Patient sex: M
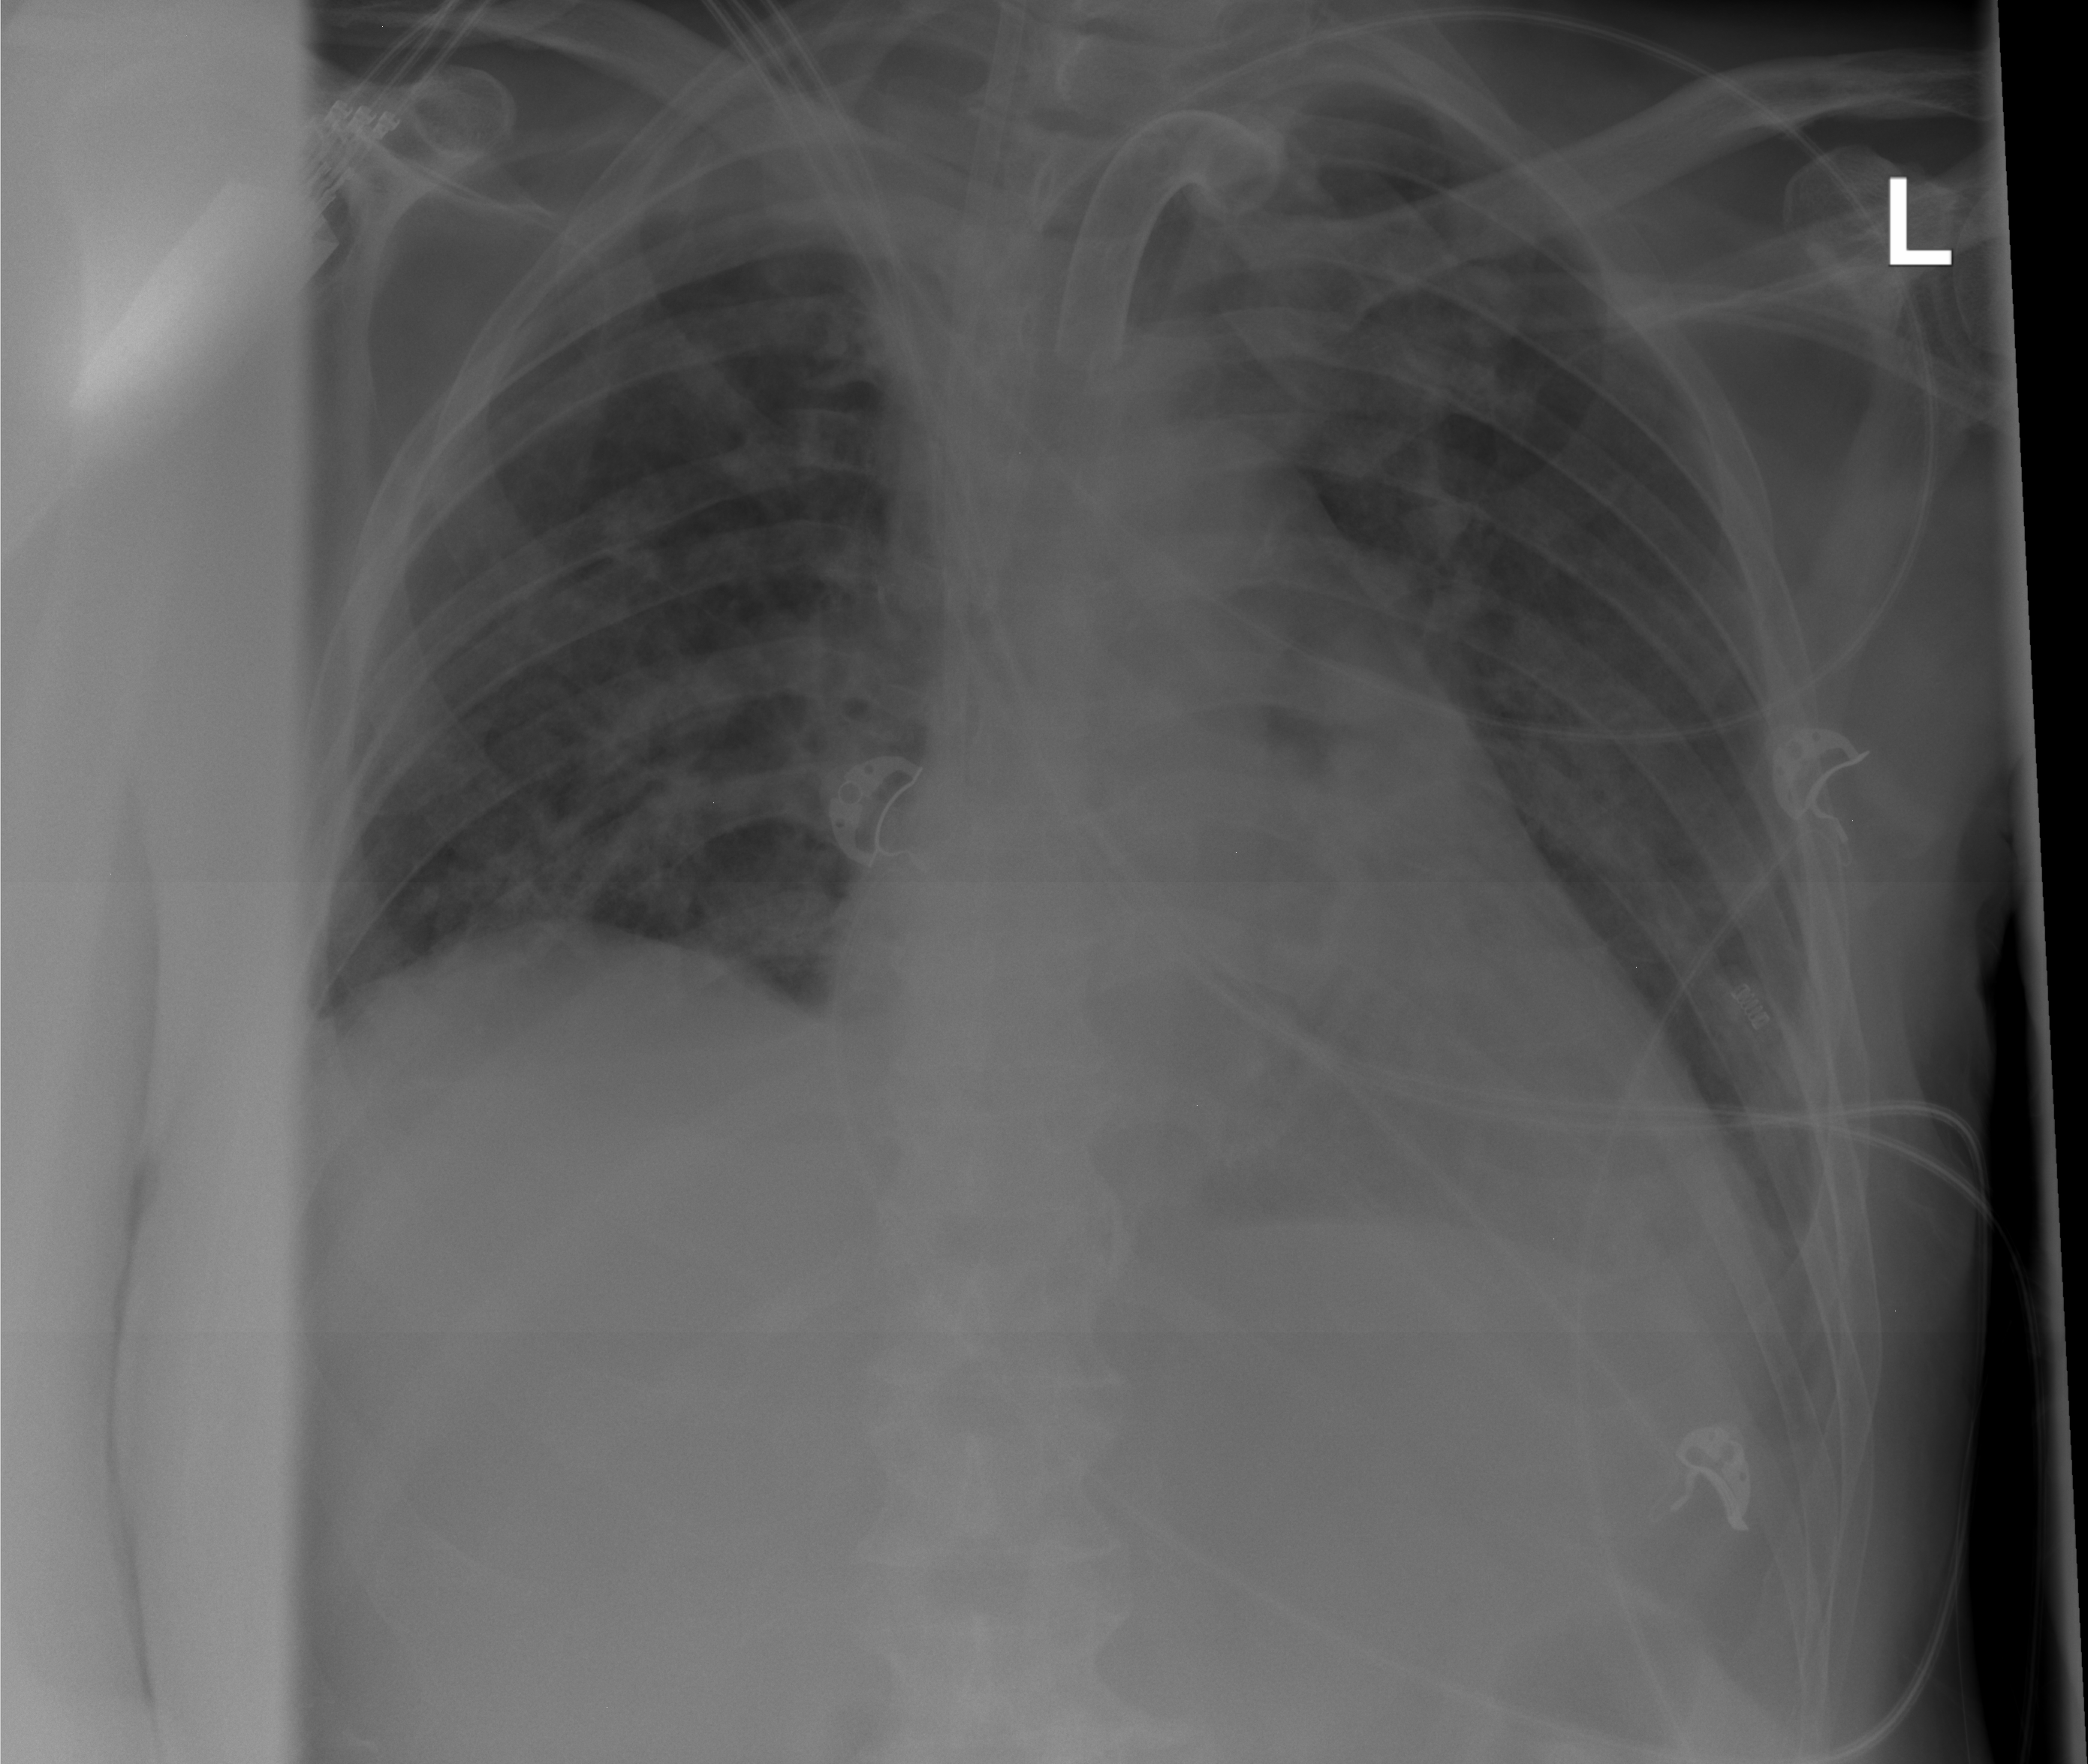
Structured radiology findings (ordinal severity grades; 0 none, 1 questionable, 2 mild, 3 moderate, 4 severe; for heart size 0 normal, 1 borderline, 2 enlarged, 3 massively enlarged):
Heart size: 2
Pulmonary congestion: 3
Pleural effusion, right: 2
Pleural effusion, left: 2
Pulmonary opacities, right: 2
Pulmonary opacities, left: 2
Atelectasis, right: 2
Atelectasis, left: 2